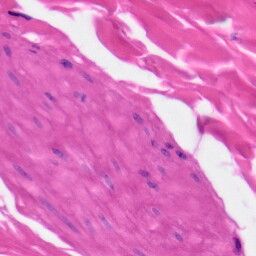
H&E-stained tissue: Skin